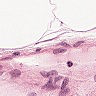
Metastatic tissue present: no